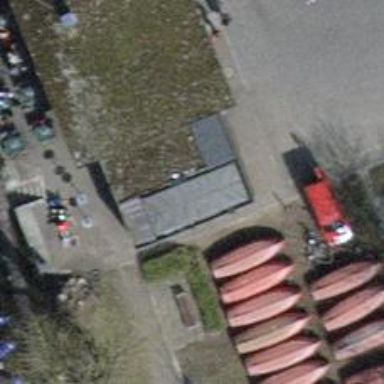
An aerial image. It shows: Toilets.